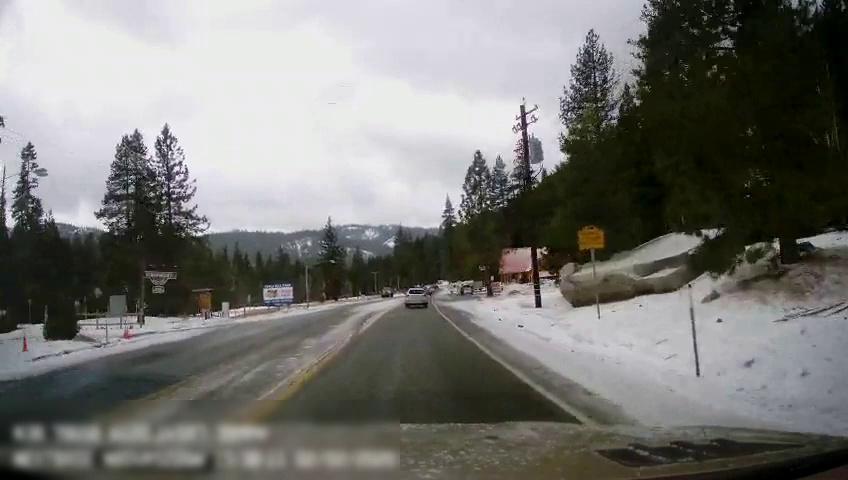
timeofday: Day
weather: Snowy
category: Drivable Space
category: Vehicles | Truck
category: Vehicles | SUV
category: Vehicles | Truck
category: Vehicles | Van
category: Lanes | Current Lane
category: Lanes | Opposite Lane
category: Lanes | Current Lane
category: Lanes | Alternate Lane
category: Lanes | Opposite Lane
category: Traffic | Signs